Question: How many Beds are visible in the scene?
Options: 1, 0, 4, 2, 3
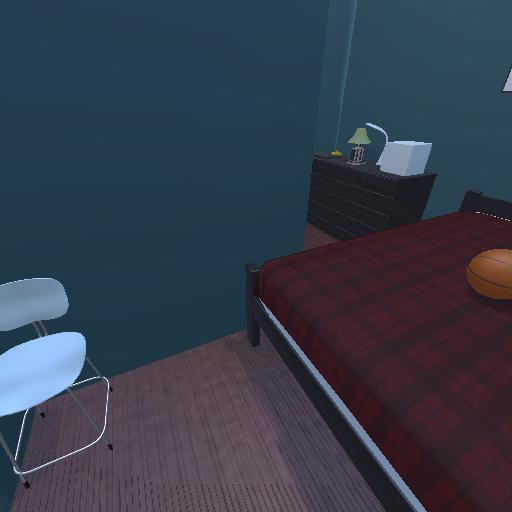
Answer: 1